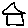
Label: house